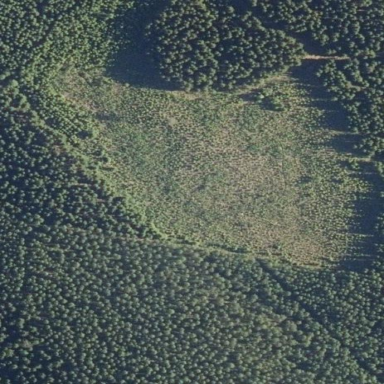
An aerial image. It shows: Clearcut man-made area surrounded by scrub vegetation.